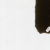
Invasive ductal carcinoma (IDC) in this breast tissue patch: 0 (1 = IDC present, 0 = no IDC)